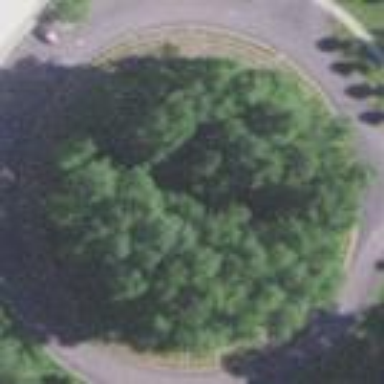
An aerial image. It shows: Roundabout on service road.